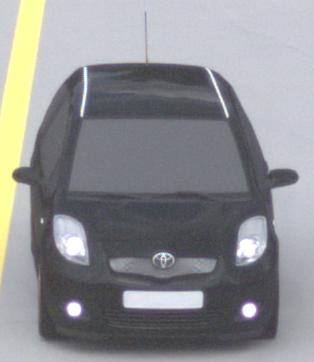
Make: Toyota
Model: Yaris 1.0
Detailed model: Yaris (XP13)
Model produced from: 2011/10
Model produced until: 2014/08
Doors: 3
Color: black
Road condition: dry road
Daytime: morning or afternoon
Contrast: low contrast